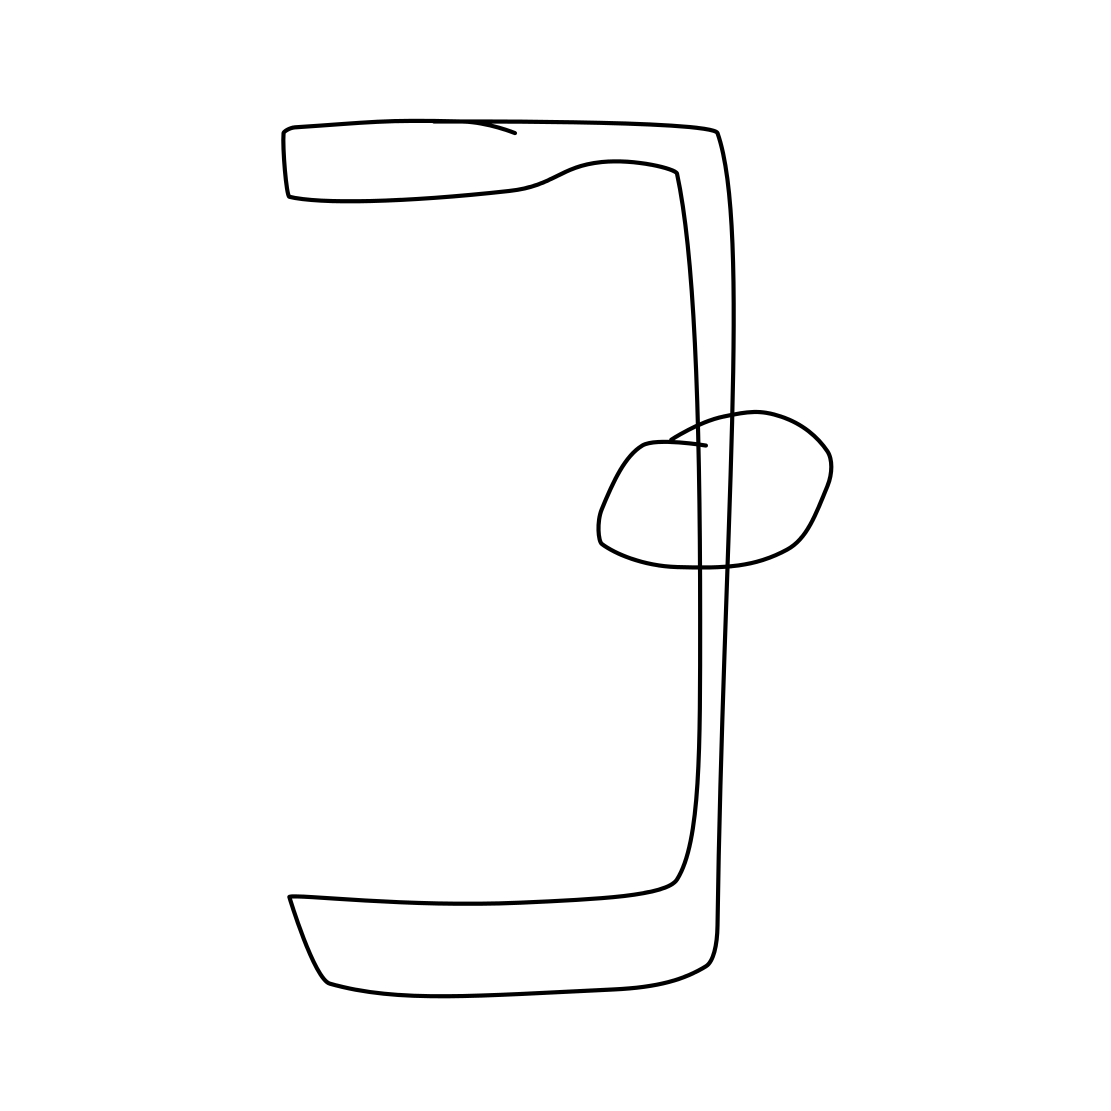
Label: door handle